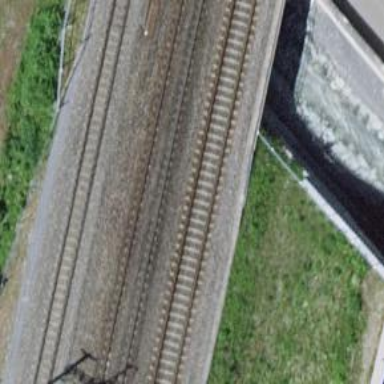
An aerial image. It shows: Railway bridge with electrified contact lines.